Question: My client is using Telerik ASP MVC <URL>?

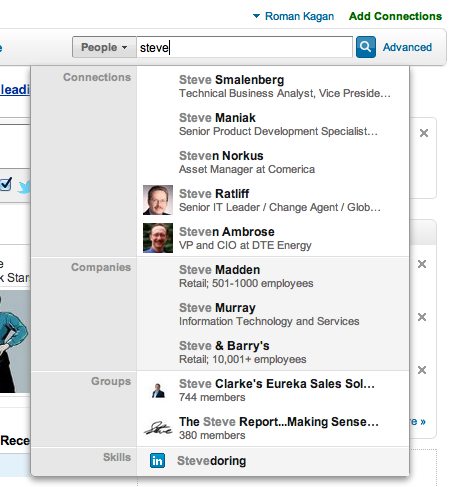
Answer: This functionality is actually possible using the <URL> and you can check the source of the latter to learn more about how.
Hope that helps.